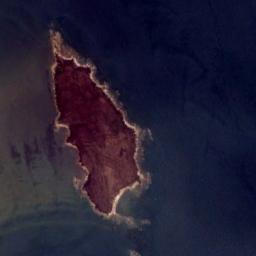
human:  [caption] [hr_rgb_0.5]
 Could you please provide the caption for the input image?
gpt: The island without vegetation is surrounded by deep blue waters .

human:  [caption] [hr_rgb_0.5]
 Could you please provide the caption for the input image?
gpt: The island looks desolate .

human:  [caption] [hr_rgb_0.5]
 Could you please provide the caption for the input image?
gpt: Many trees are on the island .

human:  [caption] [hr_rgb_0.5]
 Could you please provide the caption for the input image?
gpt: Irregularly shaped yellow-brown island surrounded by blue sea water .

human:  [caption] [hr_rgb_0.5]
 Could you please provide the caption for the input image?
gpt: The red island is on a blue sea .